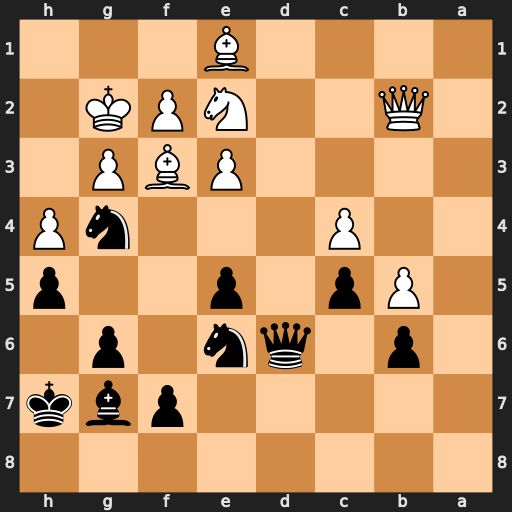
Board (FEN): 8/5pbk/1p1qn1p1/1Pp1p2p/2P3nP/4PBP1/1Q2NPK1/4B3
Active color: b
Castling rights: -
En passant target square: -
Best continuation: e4 Qc2 exf3+